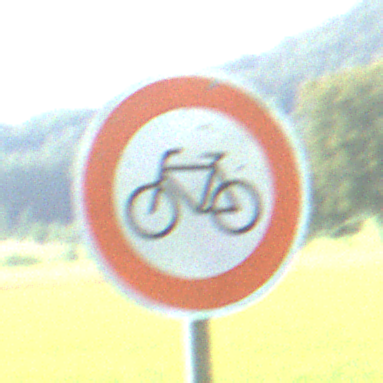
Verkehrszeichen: VerbotRadverkehr
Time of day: SunriseSunset
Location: Outdoor (Nature)
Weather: PartlyCloudy
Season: NotSpecified
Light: Natural